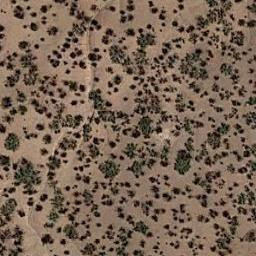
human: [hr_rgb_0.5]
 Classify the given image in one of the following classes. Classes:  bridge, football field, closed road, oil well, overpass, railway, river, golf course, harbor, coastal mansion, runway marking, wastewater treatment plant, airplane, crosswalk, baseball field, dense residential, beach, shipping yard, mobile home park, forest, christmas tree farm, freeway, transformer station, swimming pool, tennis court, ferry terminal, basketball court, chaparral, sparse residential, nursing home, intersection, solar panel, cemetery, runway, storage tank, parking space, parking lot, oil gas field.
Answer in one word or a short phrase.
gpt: chaparral